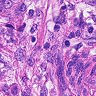
Metastatic tissue present: yes